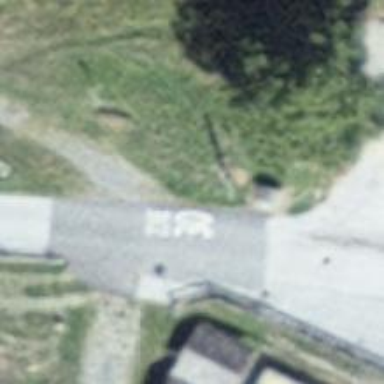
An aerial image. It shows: Historic wayside cross.